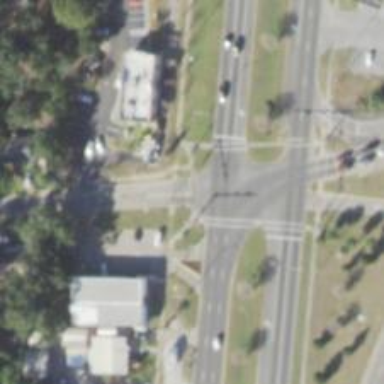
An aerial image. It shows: Marked road crossing.